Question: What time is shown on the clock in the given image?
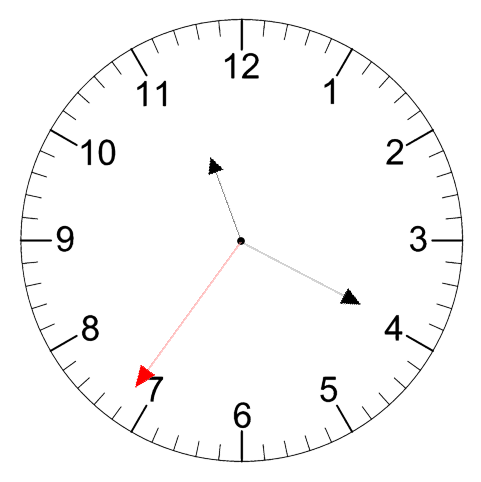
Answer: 11:19:36